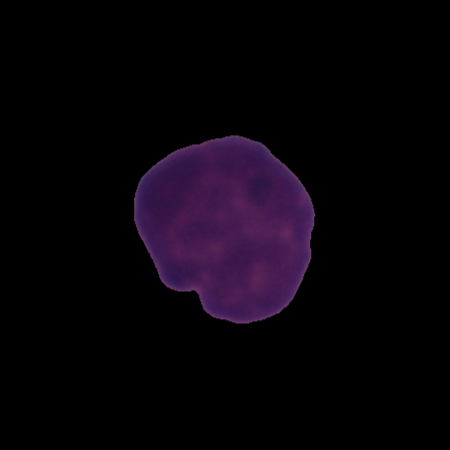
Label: healthy